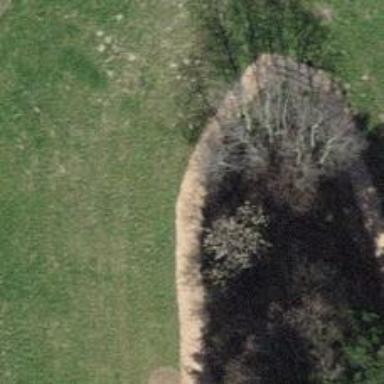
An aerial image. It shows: Path with woodchips surface.